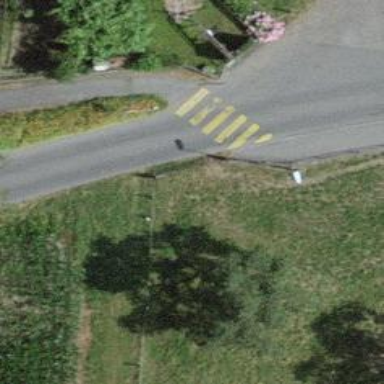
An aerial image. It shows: Kerb barrier.